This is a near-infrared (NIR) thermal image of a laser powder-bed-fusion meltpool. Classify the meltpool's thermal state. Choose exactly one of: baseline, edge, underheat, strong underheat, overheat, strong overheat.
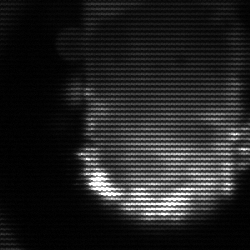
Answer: baseline